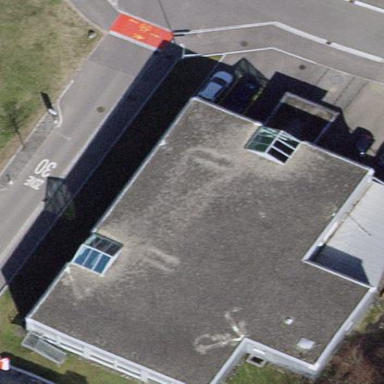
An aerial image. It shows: Industrial building with flat roof.